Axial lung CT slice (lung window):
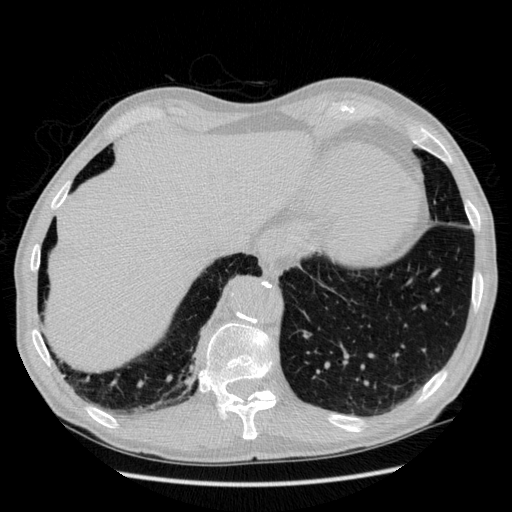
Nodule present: no